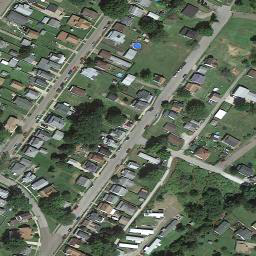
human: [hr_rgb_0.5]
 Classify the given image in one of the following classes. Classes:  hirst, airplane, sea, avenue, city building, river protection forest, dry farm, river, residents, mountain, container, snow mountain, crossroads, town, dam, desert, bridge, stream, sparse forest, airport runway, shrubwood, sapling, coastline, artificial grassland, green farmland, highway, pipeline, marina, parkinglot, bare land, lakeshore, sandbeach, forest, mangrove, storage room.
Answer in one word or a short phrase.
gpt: town